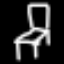
Label: chair